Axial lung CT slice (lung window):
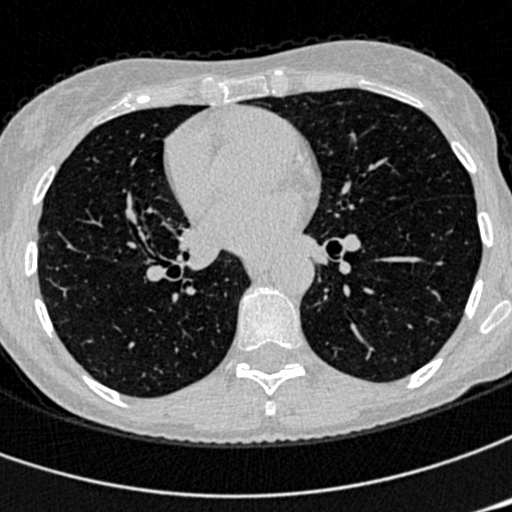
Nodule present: no